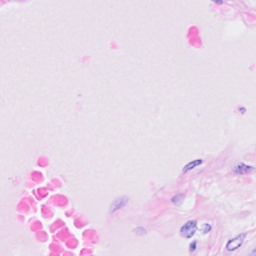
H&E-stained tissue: Breast